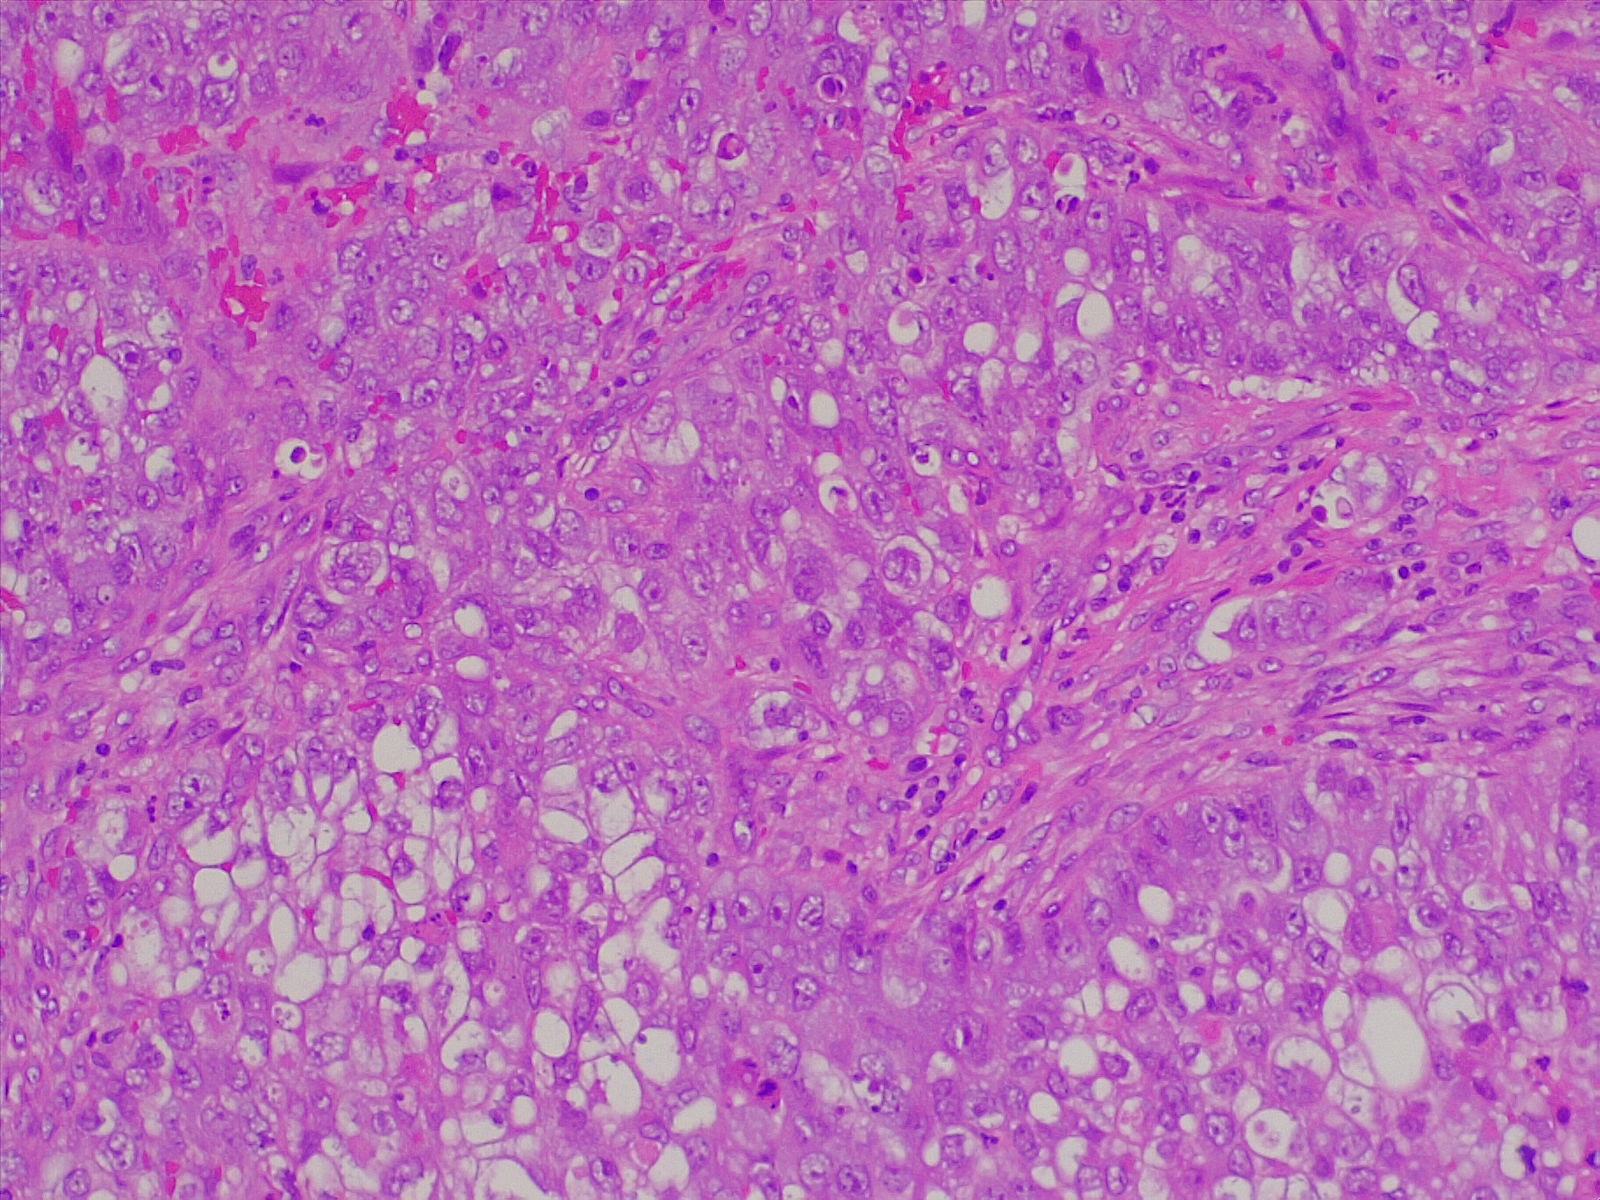
Label: lung adenocarcinoma, poorly differentiated